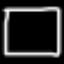
Label: square